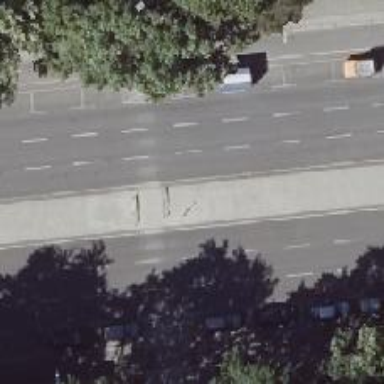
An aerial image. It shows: Primary highway with asphalt surface. There is parking lane on the right side.